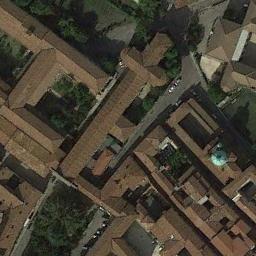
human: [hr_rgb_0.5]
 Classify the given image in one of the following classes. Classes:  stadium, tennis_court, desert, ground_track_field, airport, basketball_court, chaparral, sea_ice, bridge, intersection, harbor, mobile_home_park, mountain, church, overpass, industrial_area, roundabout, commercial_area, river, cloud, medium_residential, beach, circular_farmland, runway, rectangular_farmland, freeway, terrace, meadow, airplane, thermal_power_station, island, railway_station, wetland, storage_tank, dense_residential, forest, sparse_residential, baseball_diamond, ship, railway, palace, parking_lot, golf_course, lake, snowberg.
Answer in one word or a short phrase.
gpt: church